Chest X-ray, PA view. Patient: 72 years old, sex M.
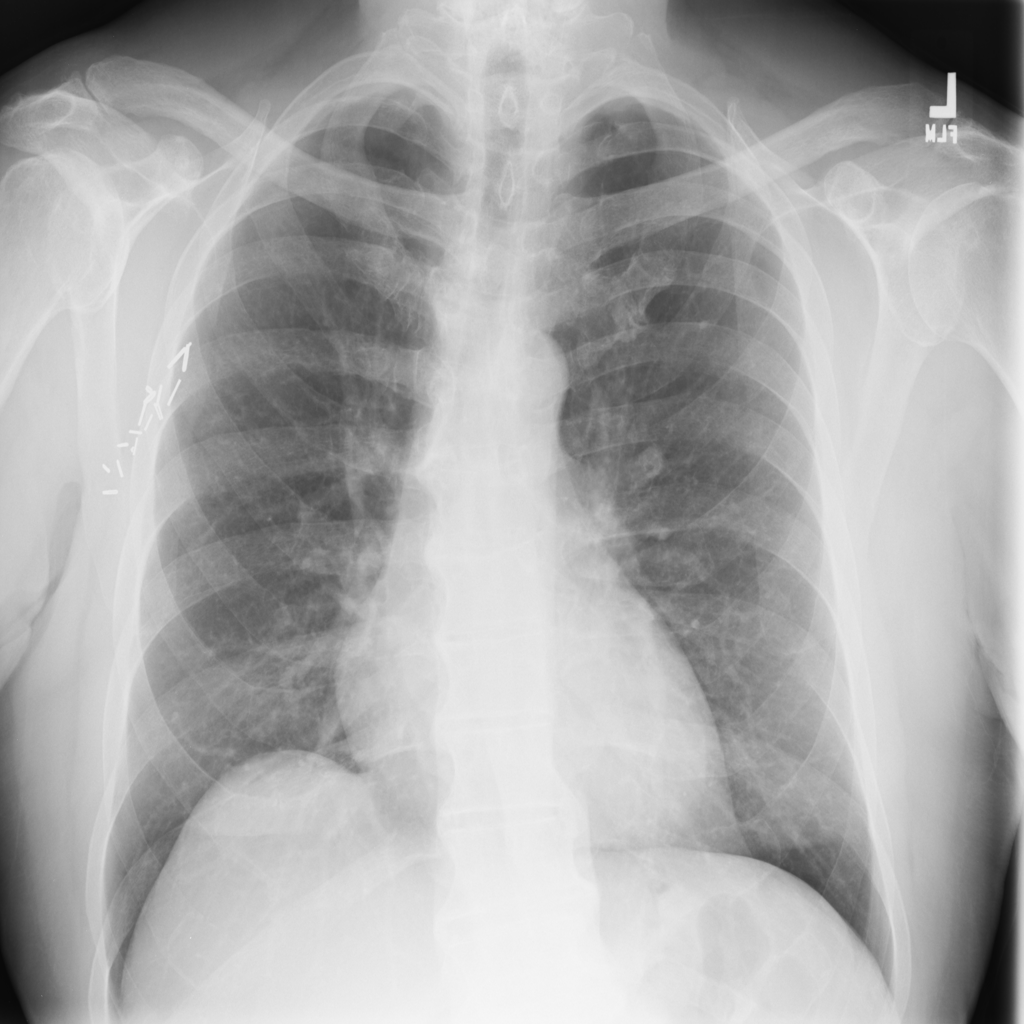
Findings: No Finding